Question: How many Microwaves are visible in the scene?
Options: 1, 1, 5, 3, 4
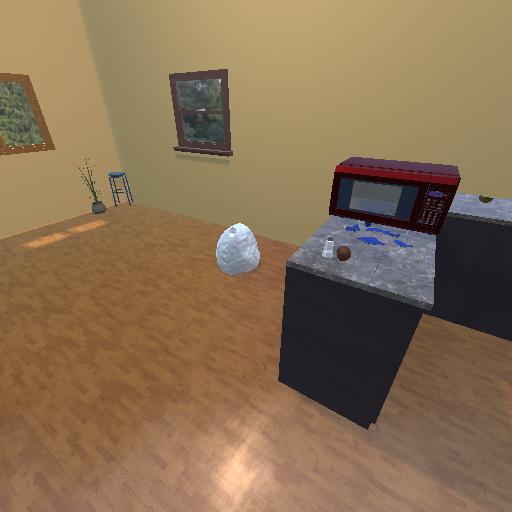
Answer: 1